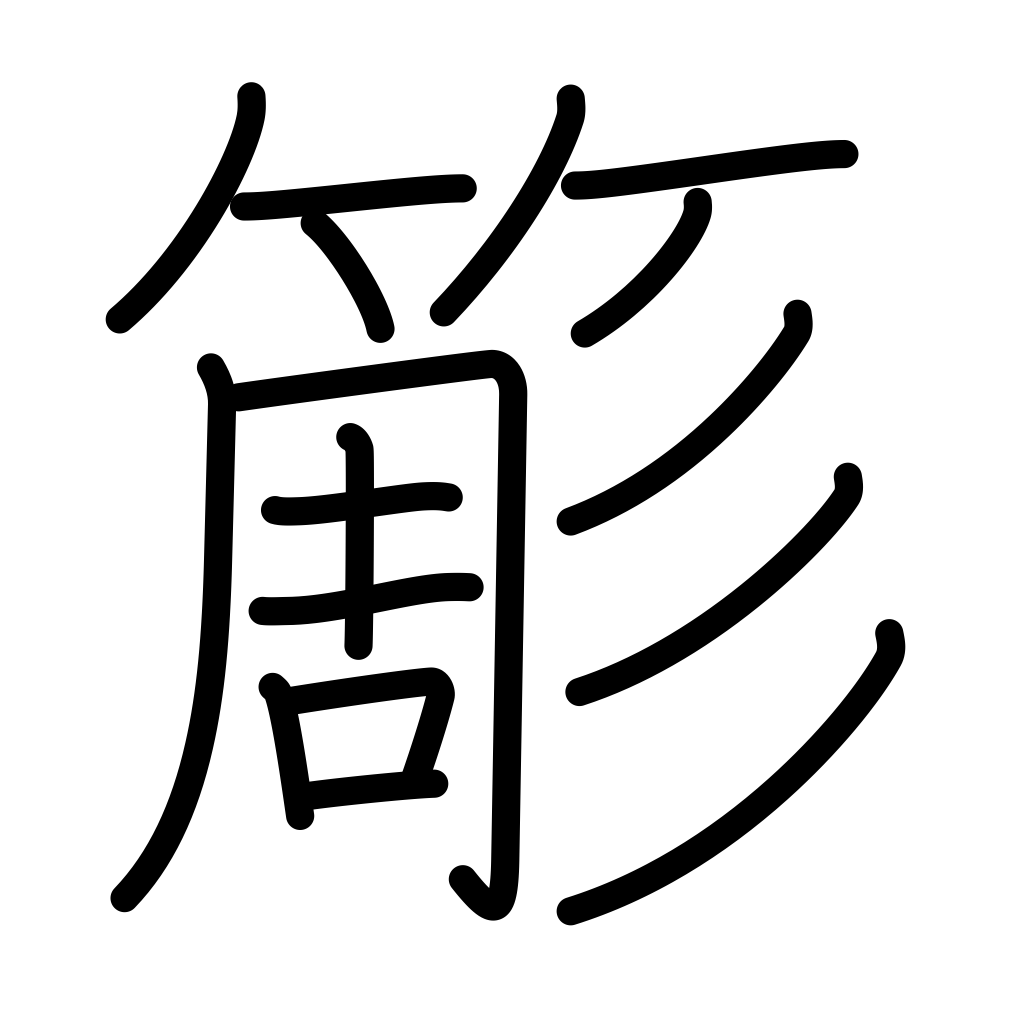
Meaning: bamboo whisk